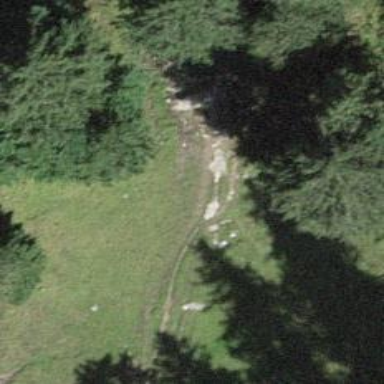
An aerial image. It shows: Ground path.